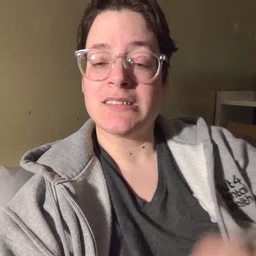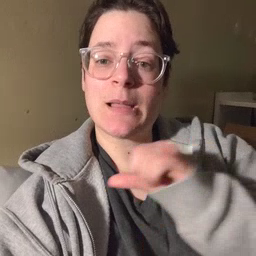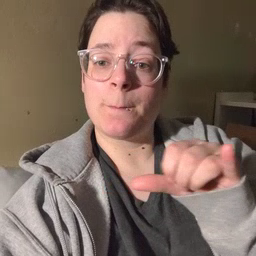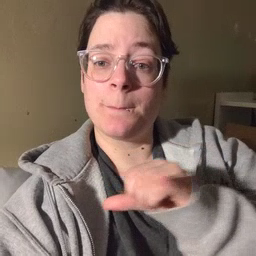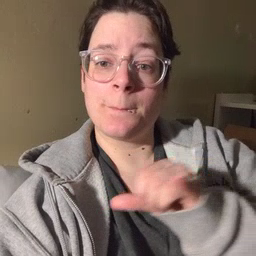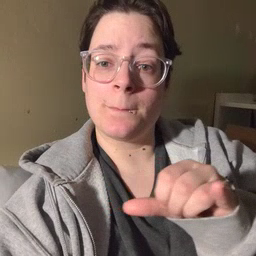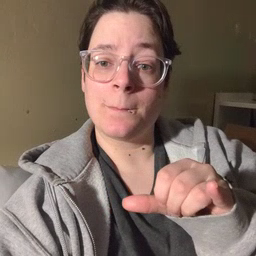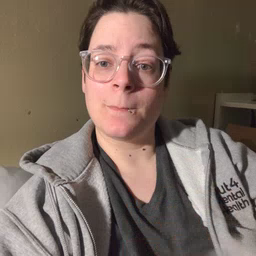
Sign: same